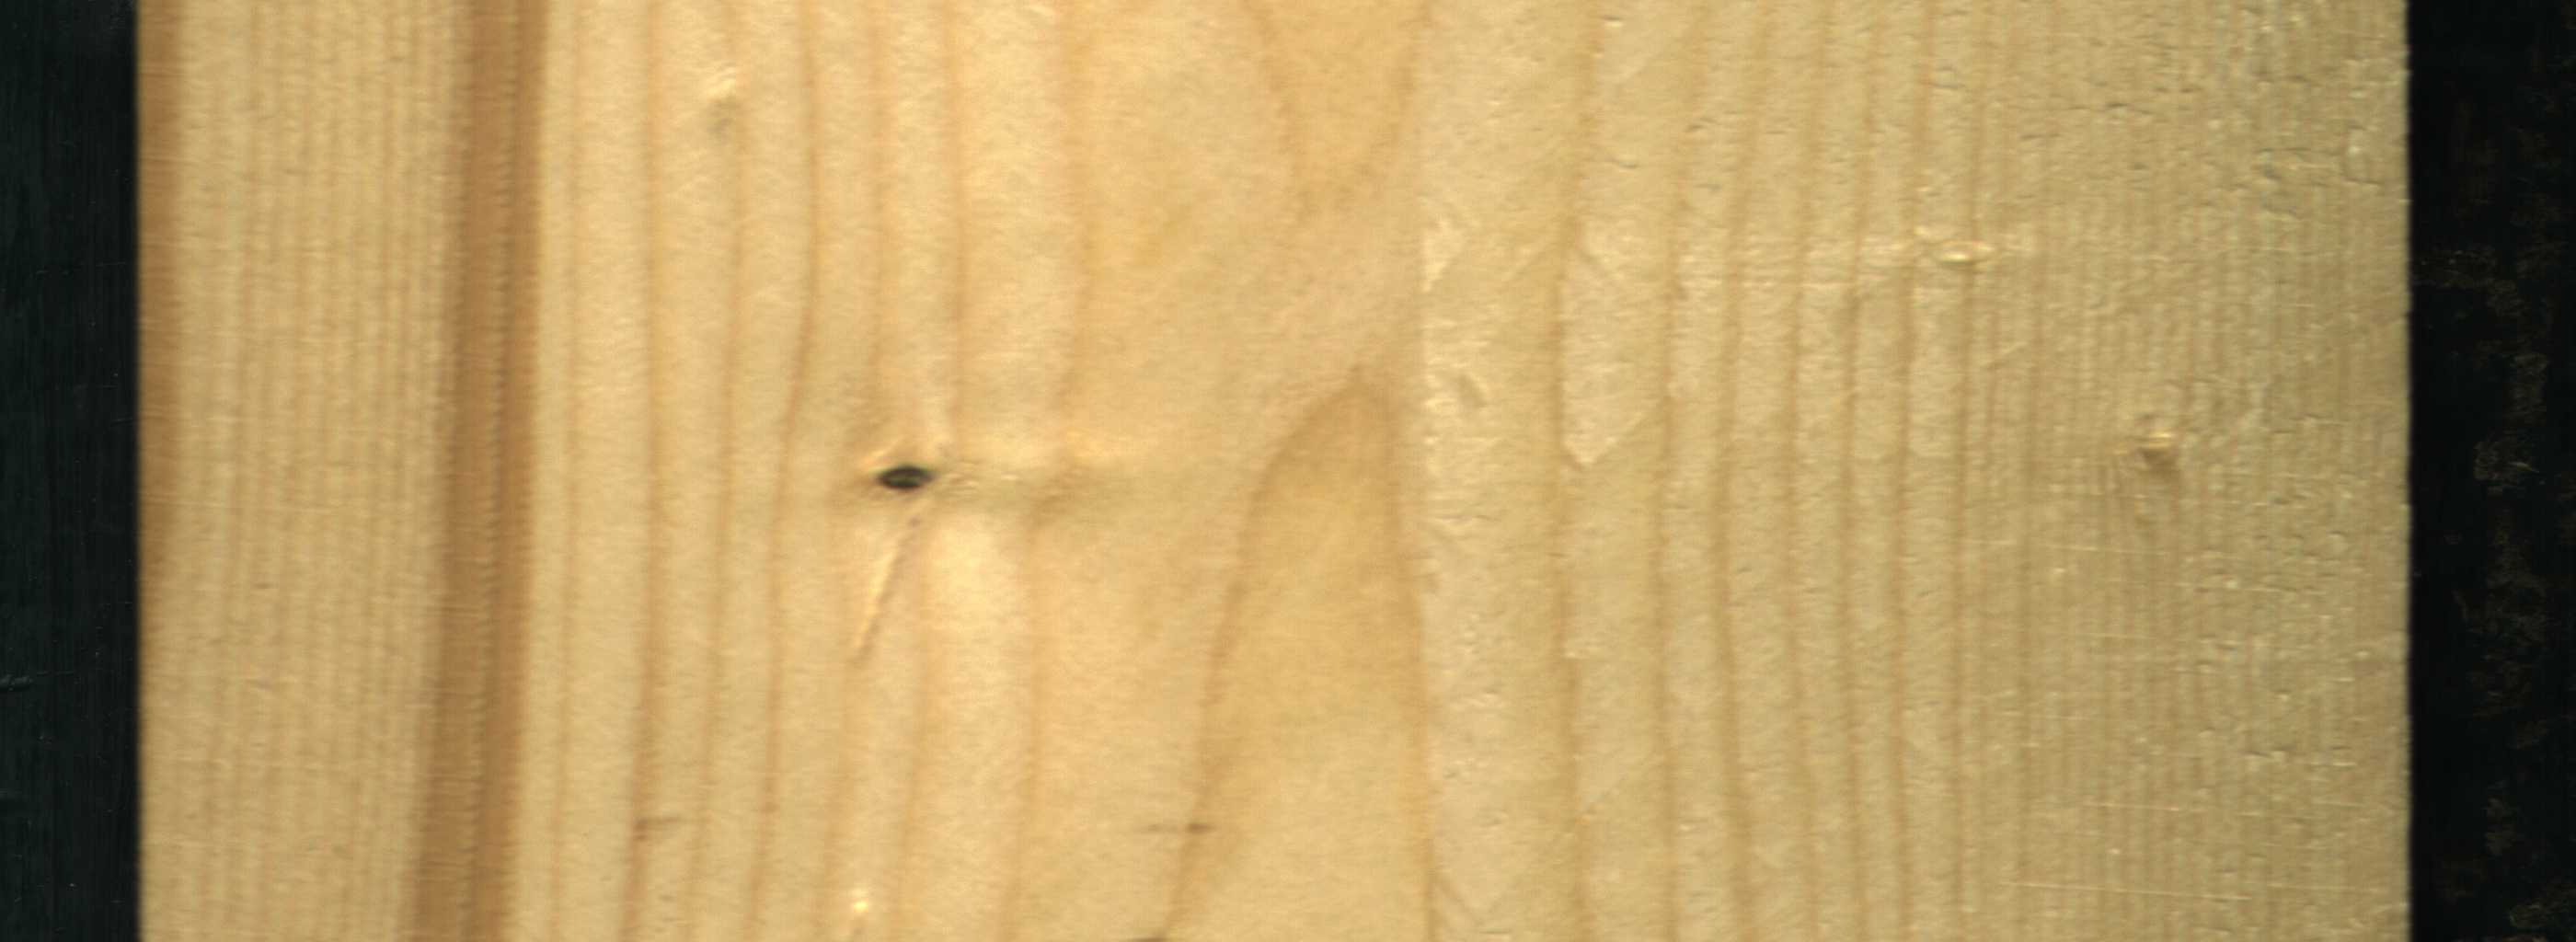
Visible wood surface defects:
Quartzity
Dead_Knot